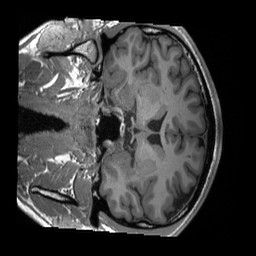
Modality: T1w
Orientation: coronal
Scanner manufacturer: siemens
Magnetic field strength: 3 T
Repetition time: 2.4 s
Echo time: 0.00224 s